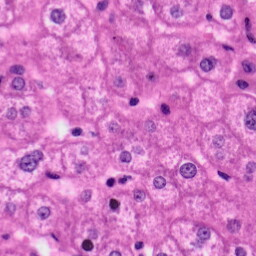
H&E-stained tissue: Liver